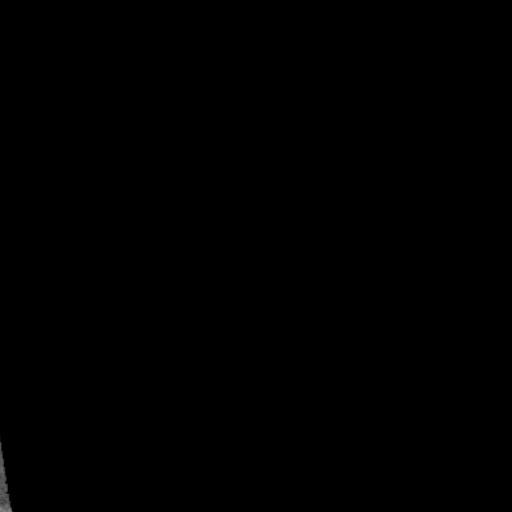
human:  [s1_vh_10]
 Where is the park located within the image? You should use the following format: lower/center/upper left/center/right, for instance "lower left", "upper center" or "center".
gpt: The park is located in the center left of the image.
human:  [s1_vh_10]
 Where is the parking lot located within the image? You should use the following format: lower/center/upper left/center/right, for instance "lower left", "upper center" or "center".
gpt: The parking lot is located in the upper left of the image.
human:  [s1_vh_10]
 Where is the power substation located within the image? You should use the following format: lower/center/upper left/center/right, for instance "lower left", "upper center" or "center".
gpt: The power substation is located in the upper right of the image.
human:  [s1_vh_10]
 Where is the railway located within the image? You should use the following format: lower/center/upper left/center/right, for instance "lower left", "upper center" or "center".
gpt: The railway is located in the left of the image.
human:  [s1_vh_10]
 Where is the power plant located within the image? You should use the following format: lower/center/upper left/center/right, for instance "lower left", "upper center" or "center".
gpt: There is no power plant in the image.

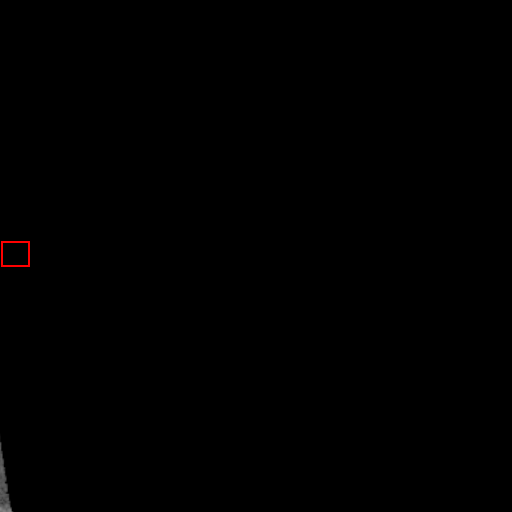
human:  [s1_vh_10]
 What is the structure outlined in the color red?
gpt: The structure outlined in red is a park.
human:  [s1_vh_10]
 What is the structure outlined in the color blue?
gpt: There is no blue outline.